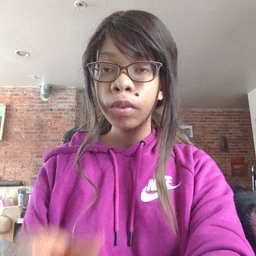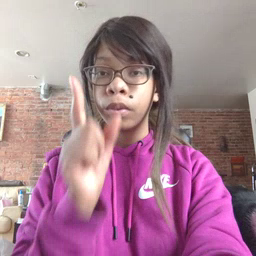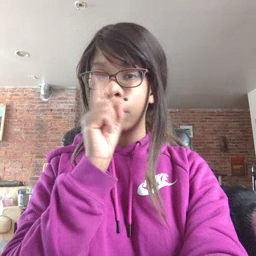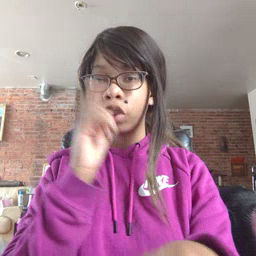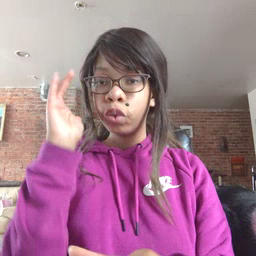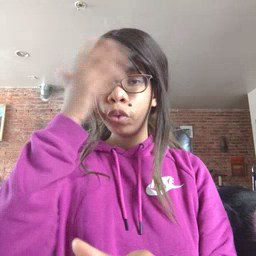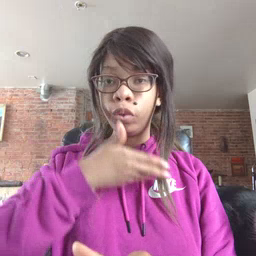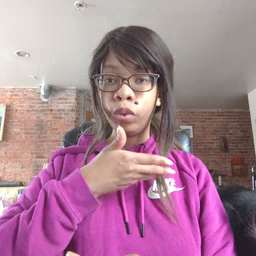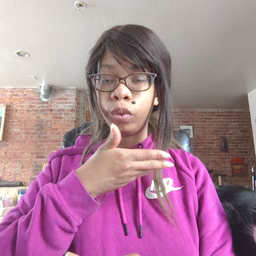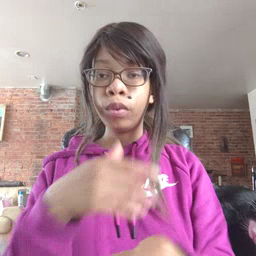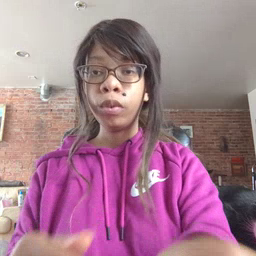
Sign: pretend